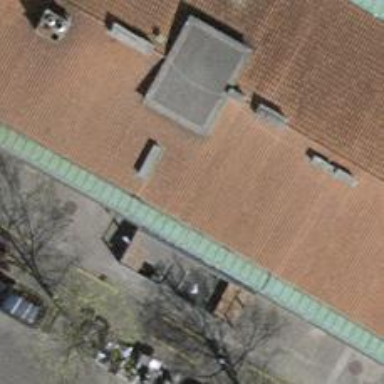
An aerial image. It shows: Restaurant.